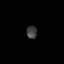
Tissue: prostate
Cell type: T cells
Senescence score: 0.293
Nuclear area (px): 132
Mean DAPI intensity: 63.227